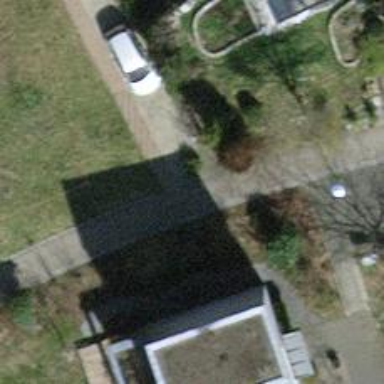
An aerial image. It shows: Concrete path.